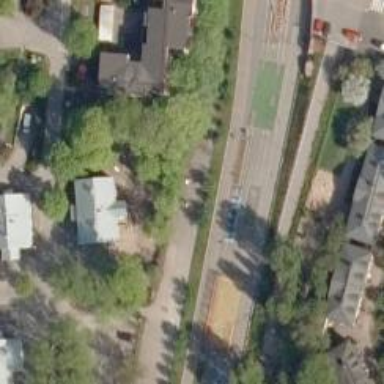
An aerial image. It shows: Asphalt cycleway.